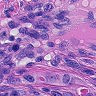
Metastatic tissue present: yes